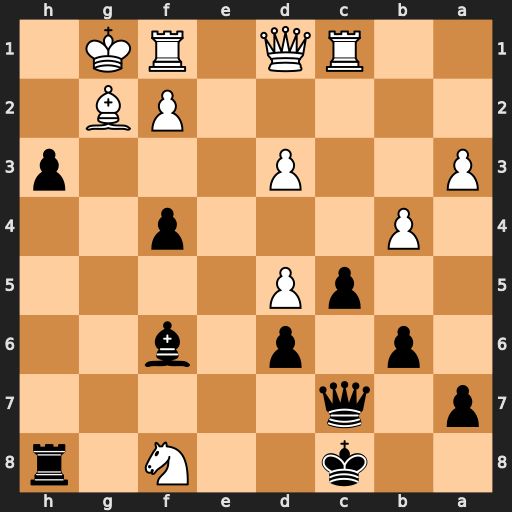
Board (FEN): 2k2N1r/p1q5/1p1p1b2/2pP4/1P3p2/P2P3p/5PB1/2RQ1RK1
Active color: b
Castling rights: -
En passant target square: -
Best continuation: Qg7 Qf3 hxg2 Qxg2 Qxf8